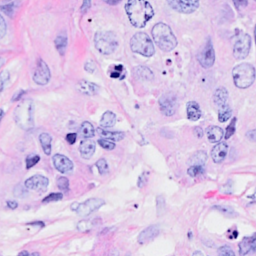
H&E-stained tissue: Breast